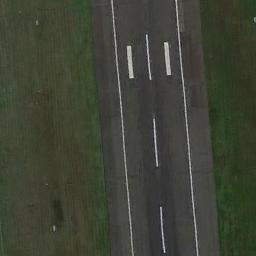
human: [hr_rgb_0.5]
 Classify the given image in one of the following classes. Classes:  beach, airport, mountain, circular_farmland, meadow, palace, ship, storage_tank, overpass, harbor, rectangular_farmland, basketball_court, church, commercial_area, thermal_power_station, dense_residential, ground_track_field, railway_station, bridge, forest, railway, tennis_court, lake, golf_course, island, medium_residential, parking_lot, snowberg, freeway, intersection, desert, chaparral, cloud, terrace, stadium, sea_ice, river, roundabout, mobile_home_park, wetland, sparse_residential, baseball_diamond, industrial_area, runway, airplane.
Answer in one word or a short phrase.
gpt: runway